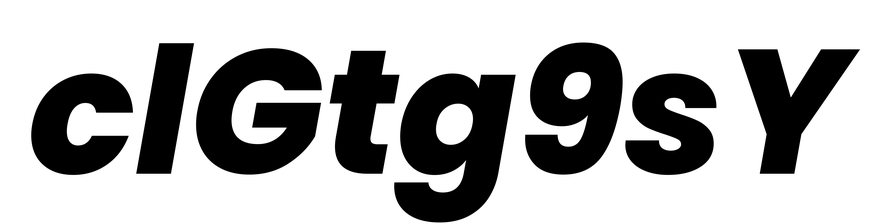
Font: Poppins-ExtraBoldItalic